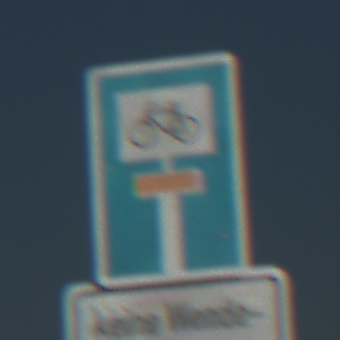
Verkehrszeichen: SackgasseRadverkehrDurchlaessig
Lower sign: HinweisGeaenderteVorfahrtVerkehrsfuehrungVerkehrsregelung3
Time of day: MorningAfternoon
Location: Outdoor (Nature)
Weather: Clear
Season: NotSpecified
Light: Natural